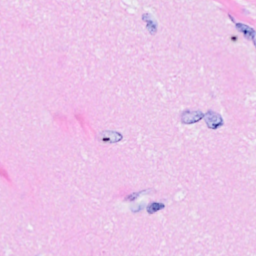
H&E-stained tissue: Breast